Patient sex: M
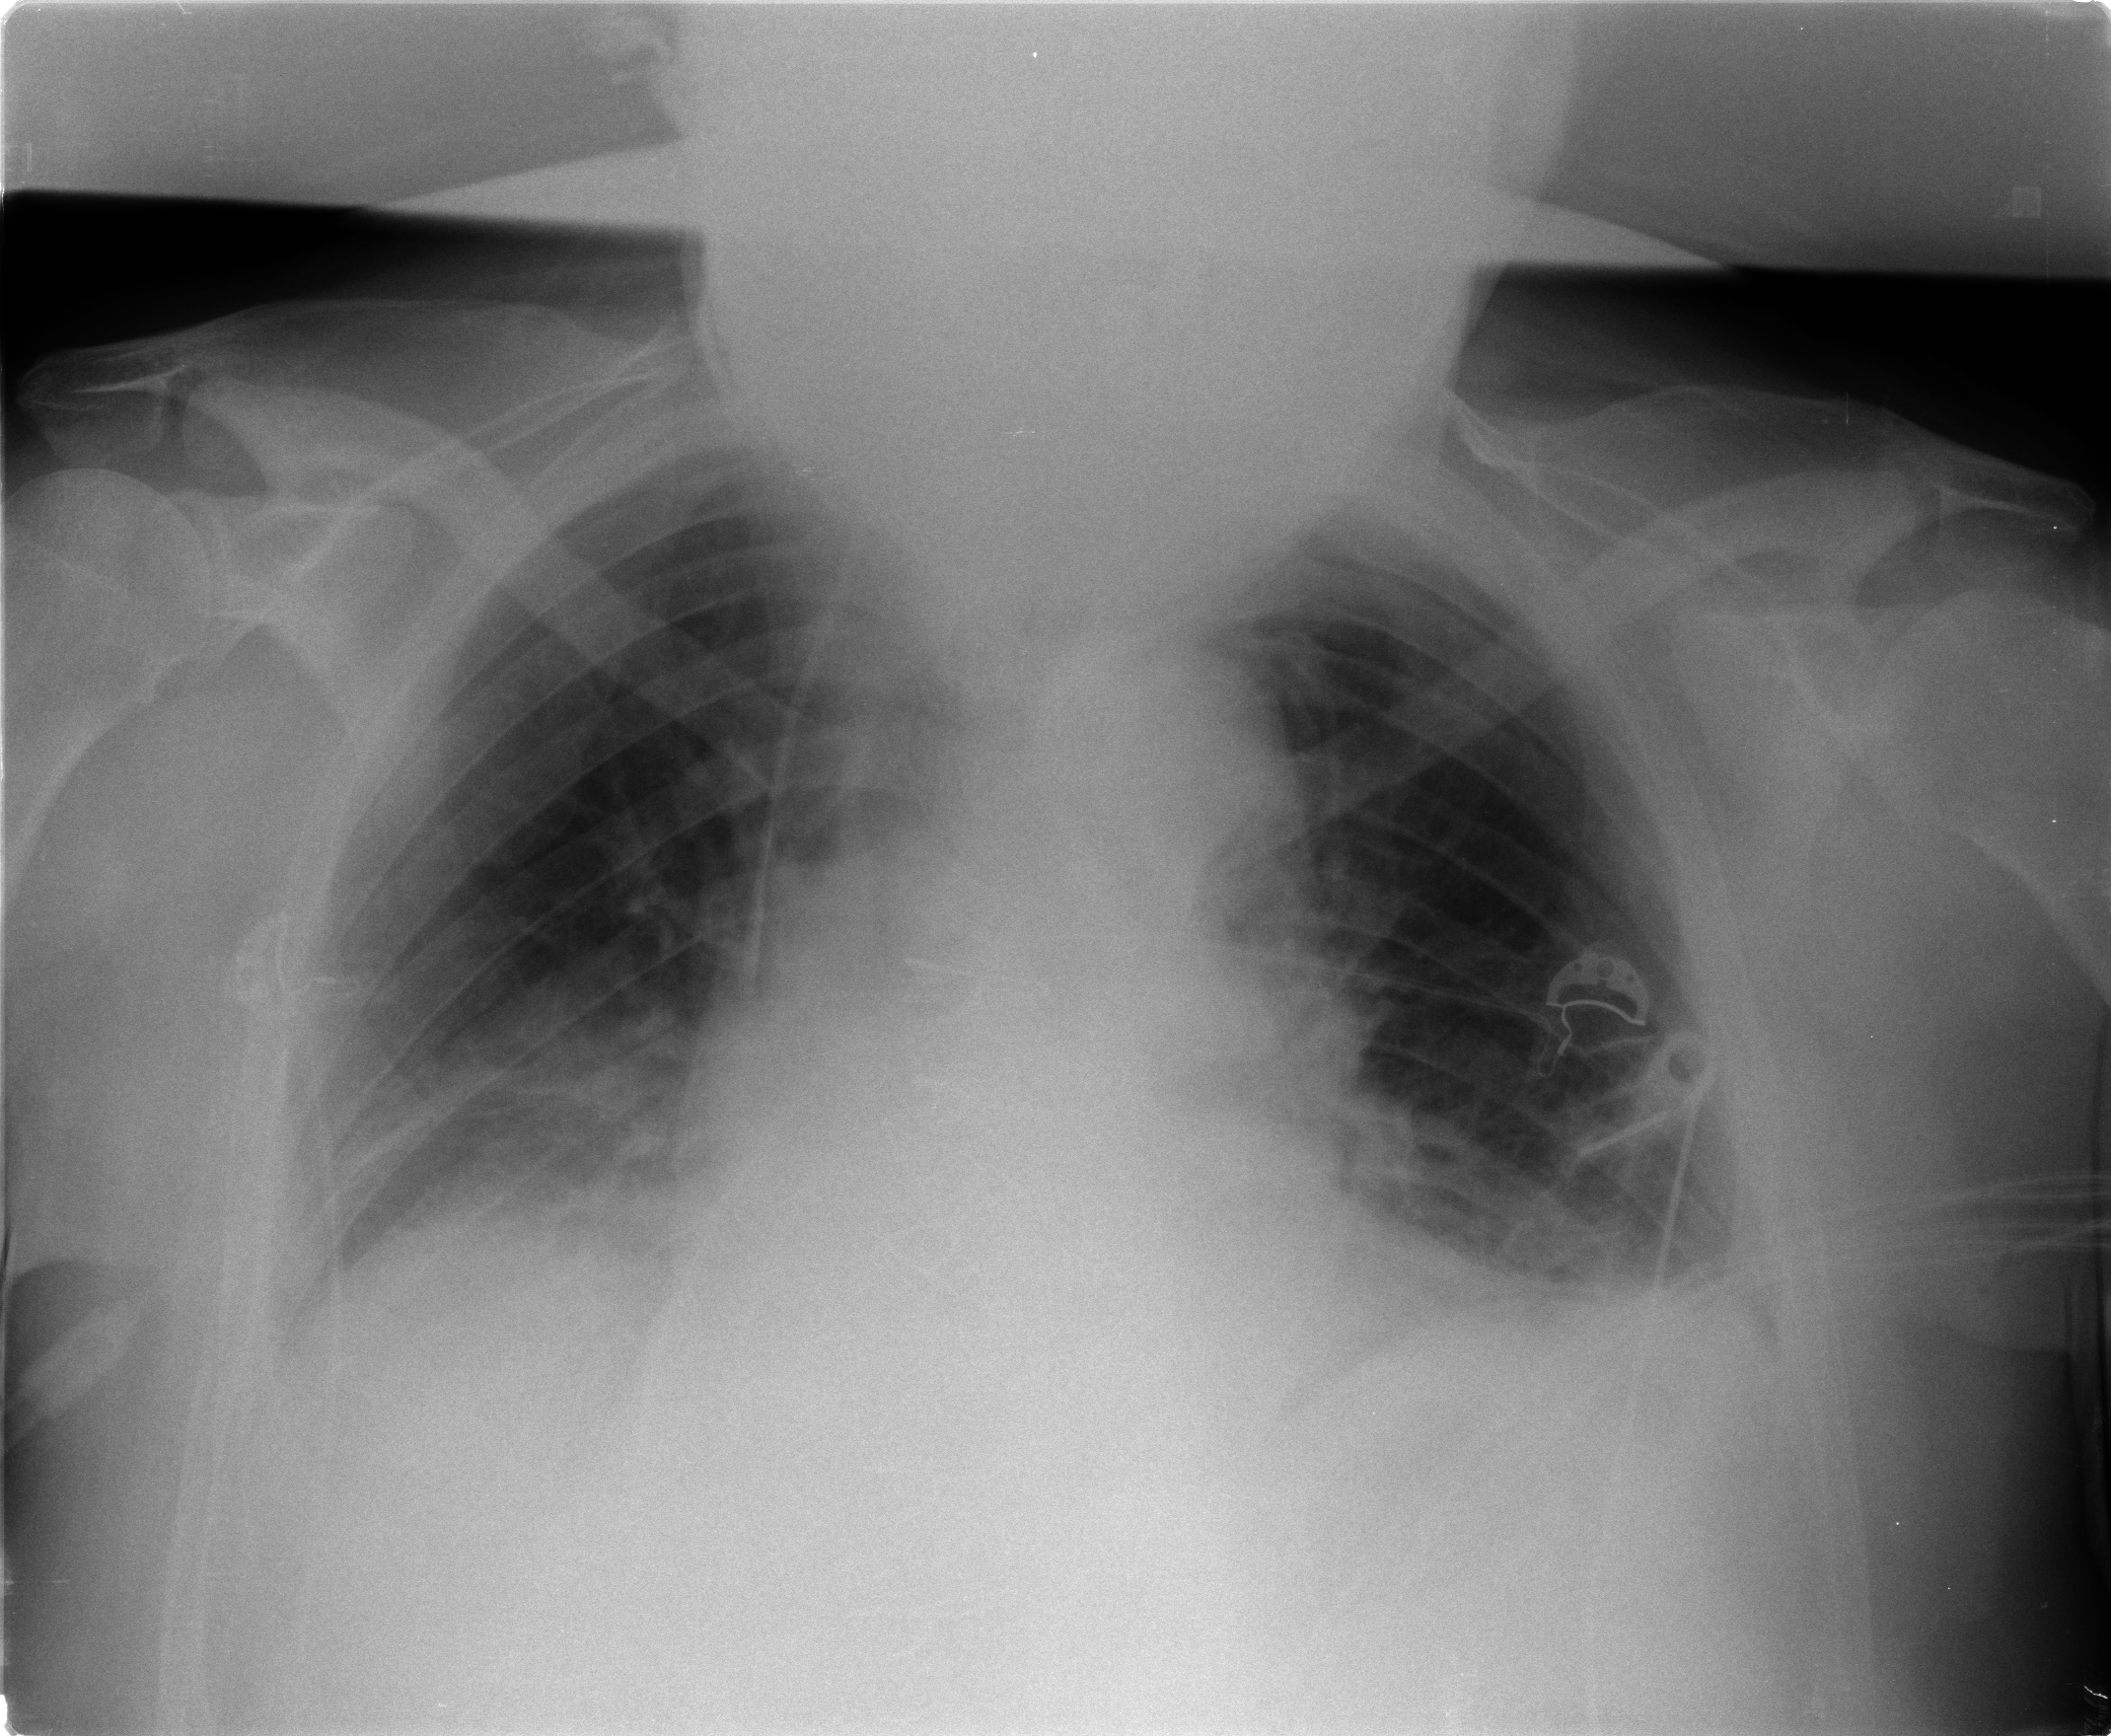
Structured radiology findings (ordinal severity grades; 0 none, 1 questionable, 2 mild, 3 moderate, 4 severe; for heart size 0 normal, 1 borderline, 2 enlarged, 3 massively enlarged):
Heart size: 2
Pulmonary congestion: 2
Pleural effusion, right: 0
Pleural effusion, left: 0
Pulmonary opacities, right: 0
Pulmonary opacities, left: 0
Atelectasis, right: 2
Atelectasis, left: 2